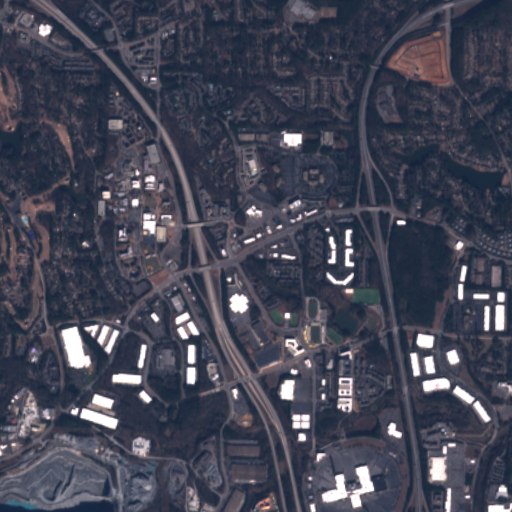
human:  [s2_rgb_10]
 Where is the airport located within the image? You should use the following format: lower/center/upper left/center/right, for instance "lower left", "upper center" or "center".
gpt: The airport is located in the lower left of the image.
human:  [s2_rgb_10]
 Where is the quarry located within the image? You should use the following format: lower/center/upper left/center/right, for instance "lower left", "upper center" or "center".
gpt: The quarry is located in the lower left of the image.
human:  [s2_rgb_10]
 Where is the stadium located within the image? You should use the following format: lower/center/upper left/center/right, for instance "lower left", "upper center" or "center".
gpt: The stadium is located in the lower center of the image.
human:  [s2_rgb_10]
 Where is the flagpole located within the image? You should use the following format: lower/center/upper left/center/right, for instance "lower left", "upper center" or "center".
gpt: The flagpole is located in the center left of the image.
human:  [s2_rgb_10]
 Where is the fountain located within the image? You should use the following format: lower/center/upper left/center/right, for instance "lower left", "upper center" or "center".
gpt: The fountain is located in the upper left of the image.
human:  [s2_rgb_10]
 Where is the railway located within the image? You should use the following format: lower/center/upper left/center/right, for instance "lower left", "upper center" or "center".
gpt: The railway is located in the lower left of the image.
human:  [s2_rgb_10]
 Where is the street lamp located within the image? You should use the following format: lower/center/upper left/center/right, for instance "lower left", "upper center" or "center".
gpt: The street lamp is located in the center left of the image.
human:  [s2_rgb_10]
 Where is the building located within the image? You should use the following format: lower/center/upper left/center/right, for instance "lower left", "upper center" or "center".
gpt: There is no building in the image.